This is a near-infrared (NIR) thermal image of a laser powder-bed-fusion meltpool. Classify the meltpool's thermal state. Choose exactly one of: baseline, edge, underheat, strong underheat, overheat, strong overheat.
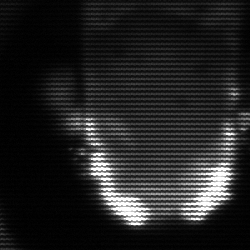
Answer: baseline